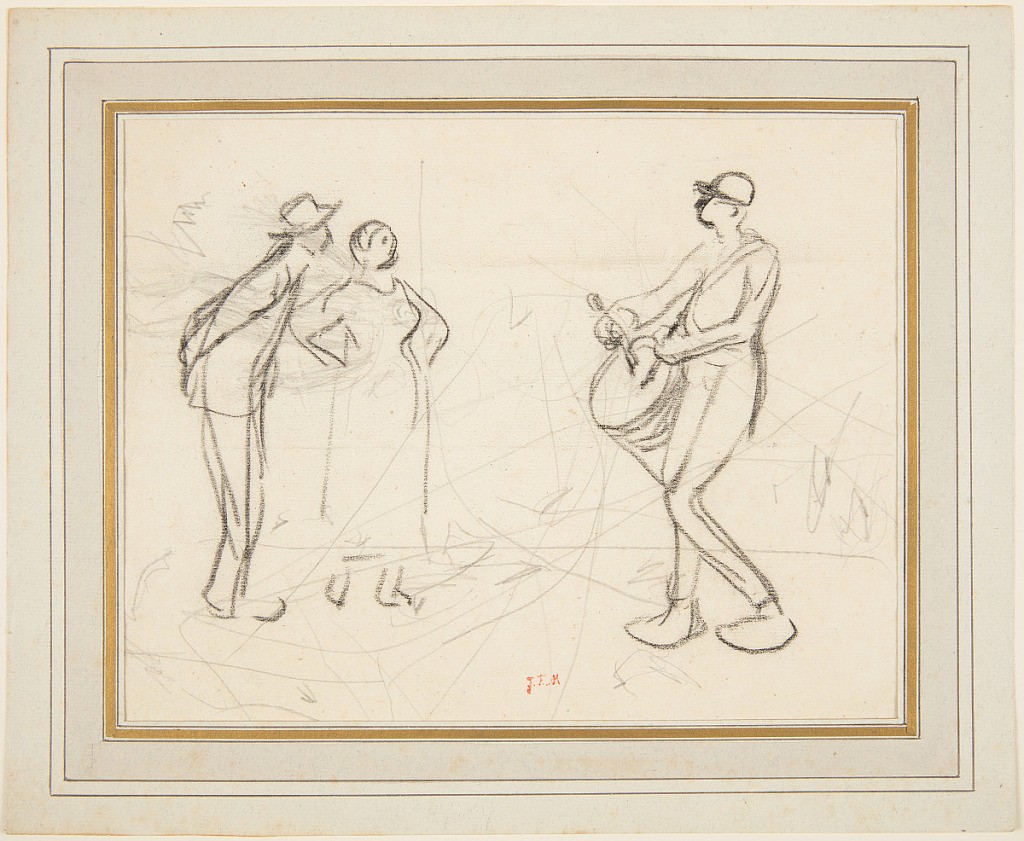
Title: Three figures
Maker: Jean-Francois Millet, French, 1814 – 1916
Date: ca. 1870
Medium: Graphite and charcoal on paper
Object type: Drawing
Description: Horizontal rectangle. Rapid study of three figures for a composition. Man and woman stand left watching drummer approaching them from the right. Various pencil scribbles, not in the artist's hand.